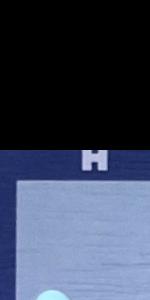
Label: Empty